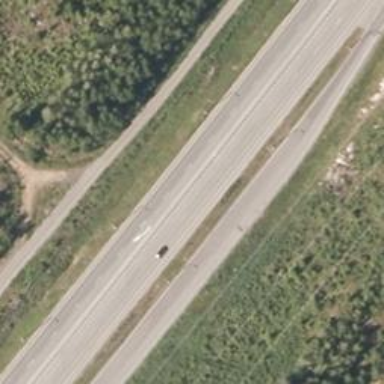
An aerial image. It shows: Asphalt trunk highway.